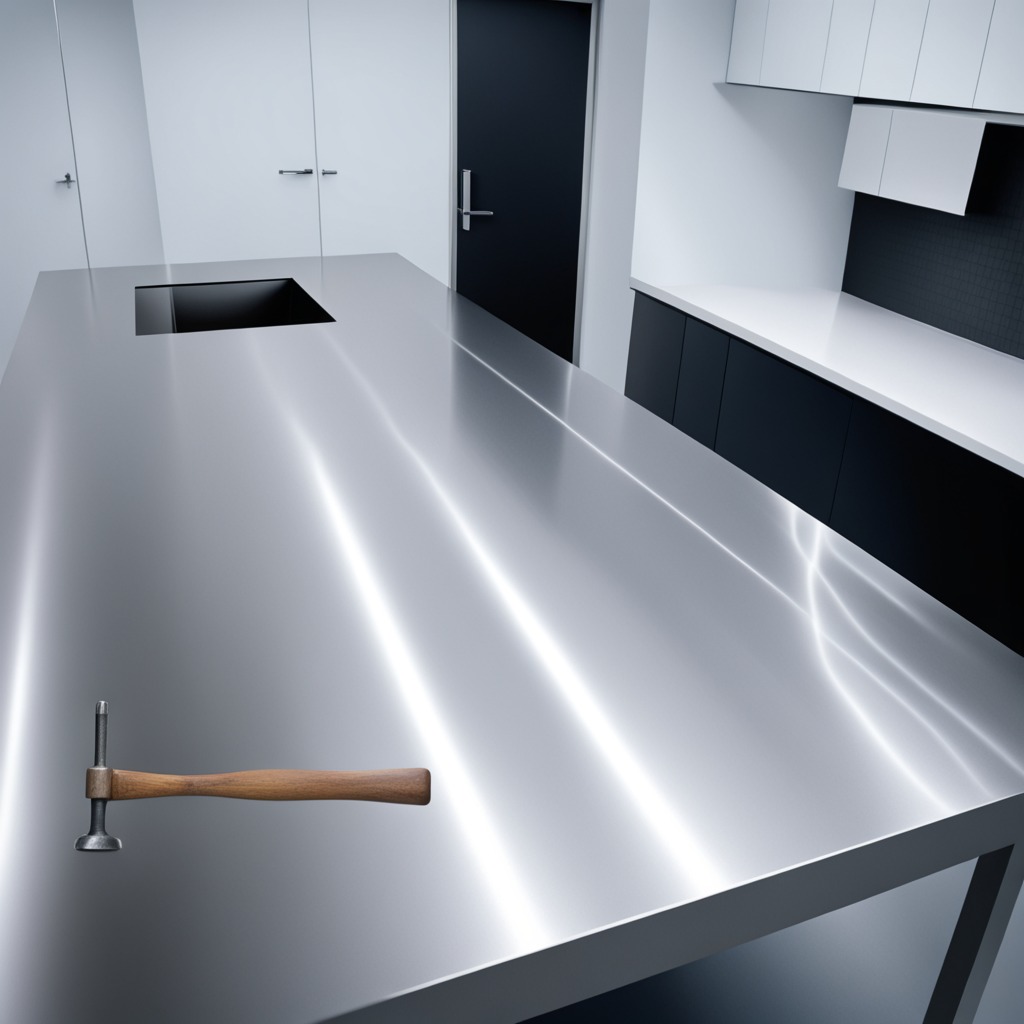
A hammer is lying on a stainless steel table in a high-end prototyping lab.